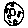
Label: moon